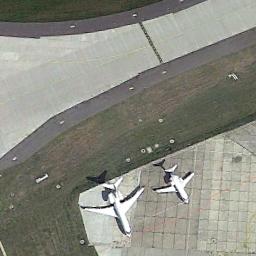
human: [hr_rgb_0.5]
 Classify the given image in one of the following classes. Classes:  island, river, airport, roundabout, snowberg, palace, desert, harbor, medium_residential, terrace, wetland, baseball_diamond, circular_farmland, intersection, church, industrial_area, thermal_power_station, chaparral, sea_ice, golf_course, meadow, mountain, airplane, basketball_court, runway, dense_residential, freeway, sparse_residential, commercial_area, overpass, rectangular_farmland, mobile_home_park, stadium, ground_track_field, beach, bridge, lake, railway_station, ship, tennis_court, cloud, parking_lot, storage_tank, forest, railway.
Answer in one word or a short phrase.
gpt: airplane